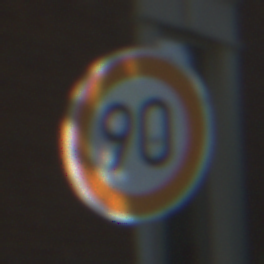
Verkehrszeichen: Geschwindigkeit90
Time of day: Midday
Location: Outdoor (Suburban)
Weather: Clear
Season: NotSpecified
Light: Natural